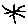
Label: star